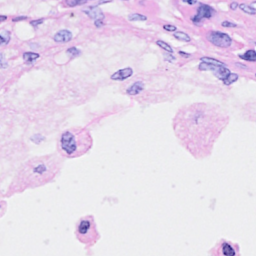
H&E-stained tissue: Breast